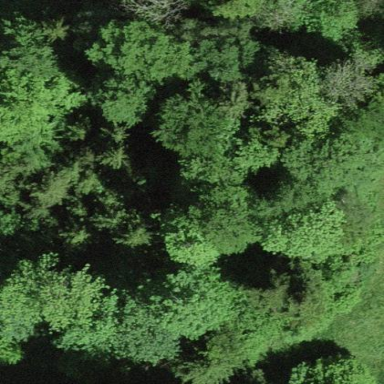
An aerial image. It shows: Forest area with mix of leaf cycles.